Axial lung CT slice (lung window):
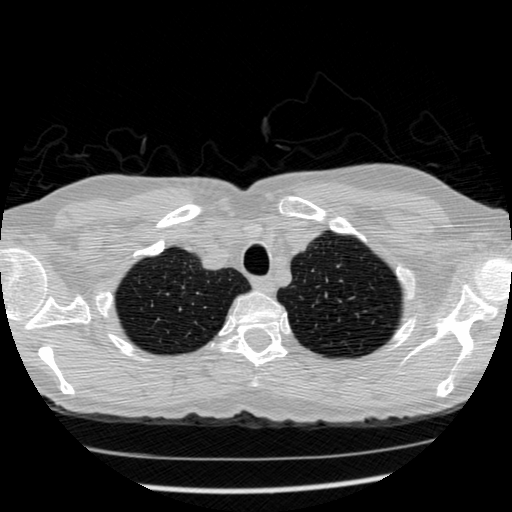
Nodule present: no